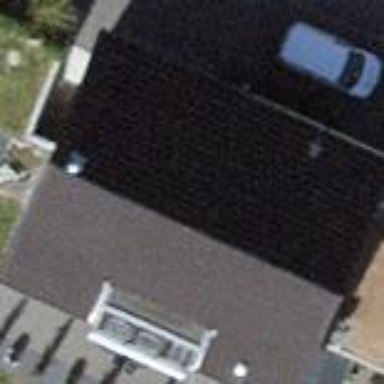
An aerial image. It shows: Simple house.